Question: I have a DIV with an "arrow" at the bottom, not unlike a speech bubble from a comic book, which appears on the hover state:

The arrow is created with the ':after' and ':before' pseudo elements.
I have a transition for the hover for the border color and the box shadow.
My problem is that the "arrow" just "appears". No fade like the other items, but I can't figure out how to target the "arrow". "All" does not look right either.
Ideally, I'd love to have a delay on the arrow and a simple fade or wipe.
Here's the CSS:
'''
.item-selector-button {
position: relative;
text-align: center;
cursor: pointer;
border: 1px solid #cecece;
padding: 15px;
border-radius: 0;
color: #000;
width: 160px;
height: 120px;
transition: all ease-in-out 0.1s, box-shadow ease-in-out 0.1s;
}
.item-selector-button .title {
color: #3e53a4;
font-size: 12px;
margin: 0;
padding-top: -3px;
font-family: "PrecisionSans_W_Md", "Helvetica Neue", Arial, sans-serif;
}
.item-selector-button .divider {
height: 1px;
width: 20px;
background-color: #cecece;
margin: 4px auto 10px;
}
.item-selector-button .image {
background: #fff url("../images/box.png") center center no-repeat;
width: 64px;
height: 57px;
margin: 4px auto;
}
.item-selector-button:hover, .item-selector-button.hover {
padding: 14px;
}
.item-selector-button:hover:after, .item-selector-button.hover:after {
content: "";
position: absolute;
bottom: -12px;
left: 68px;
border-width: 12px 12px 0;
border-style: solid;
border-color: #fff transparent;
transition-delay: 0.3s;
}
.item-selector-button:hover:before, .item-selector-button.hover:before {
content: "";
position: absolute;
bottom: -15px;
left: 65px;
border-width: 15px 15px 0;
border-style: solid;
border-color: #3e53a4 transparent;
transition-delay: 0.3s;
}
.item-selector-button:active, .item-selector-button.active {
border-width: 2px;
border-color: #3e53a4;
background-color: #3e53a4;
}
.item-selector-button:active:before, .item-selector-button.active:before {
content: "";
position: absolute;
bottom: -15px;
left: 65px;
border-width: 15px 15px 0;
border-style: solid;
border-color: #3e53a4 transparent;
transition-delay: 0.3s;
}
.item-selector-button:active .title, .item-selector-button.active .title {
color: #fff;
}
.item-selector-button:active .divider, .item-selector-button.active .divider {
background-color: #fff;
}
.item-selector-button:active .image, .item-selector-button.active .image {
background-color: #3e53a4;
}
.item-selector-button:active:hover, .item-selector-button.active:hover {
padding: 15px;
box-shadow: none;
}
.item-selector-button:active:hover:after, .item-selector-button.active:hover:after {
content: "";
position: absolute;
bottom: -12px;
left: 68px;
border-width: 12px 12px 0;
border-style: solid;
border-color: #3e53a4 transparent;
transition-delay: 0.3s;
}
.item-selector-button.disabled {
pointer-events: none;
cursor: not-allowed;
}
.item-selector-button.disabled .title {
color: #c3c3c3;
}
.item-selector-button.disabled .image {
background-image: url("../images/box-disabled.png");
}
.item-selector-button.disabled:hover {
padding: 15px;
border: 1px solid #cecece;
box-shadow: none;
}
'''
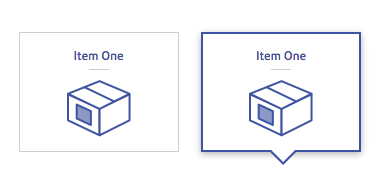
Answer: You only have pseudoelements on the hovered element, so there is nothing to transition from/to. You need to add the pseudo elements on the non-hover state element.
Example transitioning visibility:
'''
.item-selector-button:before {
.arrow-inside(...);
transition:all 5s ease;
transition-delay: 0.3s;
visibility:hidden;
}
.item-selector-button:after {
.arrow-outside(...);
transition:all 5s ease;
transition-delay: 0.3s;
visibility:hidden;
}
.item-selector-button:hover:before {
visibility:visible;
}
.item-selector-button:hover:after {
visibility:visible;
}
'''